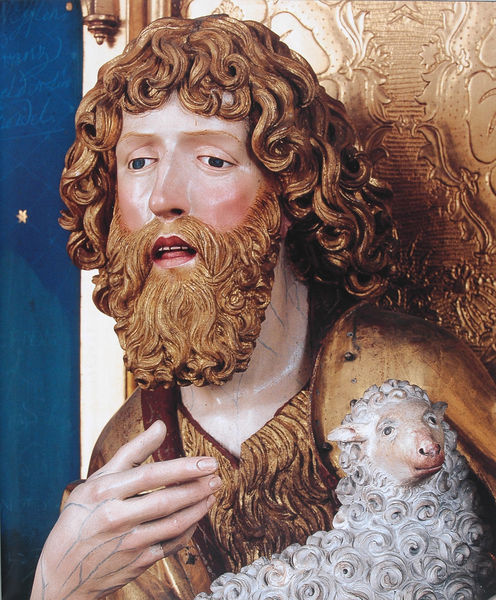
Titel: Hochaltar, Mittelschrein, Johannes d. T. (Detail)
Künstler: Michel Erhart
Standort: Blaubeuren
Institution: ehemalige Abteikirche St. Johannes d.T.
Schlagwörter: blau, hand, haut, kopf, mann, schatten, weiß, ocker, ausschnitt, braun, bunt, frisur, geste, haar, hintergrund, holz, licht, mund, nase, blick, rot, beige, ornament, bart, blond, hemd, wand, augen, bärtig, inkarnat, johannes, rahmen, tragen, vollbart, hals, hände, figur, gewand, gold, mantel, gotik, lippen, locken, ohren, rosa, rouge, skulptur, statue, fell, relief, farbig, wangen, stab, tafel, detail, pupillen, ornamente, plastik, lider, foto, fotografie, photographie, lamm, schaf, vergoldet, stern, altar, schnitzerei, photo, gestus, zähne, fingernägel, schnauze, farbfoto, gotisch, christus, jesus, zunge, adern, andacht, heiliger, stoß, schaten, gefasst, golden, hirte, holzfigur, fassung, aufnahme, vergoldung, altarbild, prägung, v ausschnitt, spätgotik, apostel, lamm gottes, opferlamm, goldenes flies, msuter, veit stoß, farbige fassung, augenlieder, heiliger johannes, veit, flauschig, tähne, schleierblick